Interaction volume radius: 10 \u00c5
Interaction volume height: 10 \u00c5
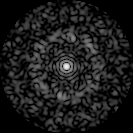
Disorder parameter: 0.82